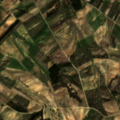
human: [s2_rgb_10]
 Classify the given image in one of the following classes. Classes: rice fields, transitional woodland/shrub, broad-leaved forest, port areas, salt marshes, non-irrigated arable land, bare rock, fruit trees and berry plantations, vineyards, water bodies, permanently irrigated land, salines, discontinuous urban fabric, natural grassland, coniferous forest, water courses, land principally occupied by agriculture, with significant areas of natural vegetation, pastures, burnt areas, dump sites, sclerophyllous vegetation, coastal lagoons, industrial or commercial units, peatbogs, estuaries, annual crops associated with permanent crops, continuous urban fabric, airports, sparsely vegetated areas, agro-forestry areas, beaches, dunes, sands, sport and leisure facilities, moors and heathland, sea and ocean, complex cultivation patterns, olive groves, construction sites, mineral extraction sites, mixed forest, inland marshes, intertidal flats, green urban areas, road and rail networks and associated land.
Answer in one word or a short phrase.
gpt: vineyards, land principally occupied by agriculture, with significant areas of natural vegetation